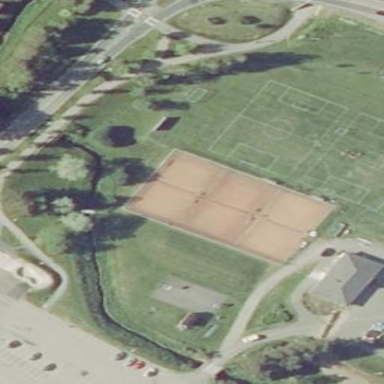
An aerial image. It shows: Tennis court on pitch designated for leisure land.